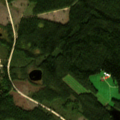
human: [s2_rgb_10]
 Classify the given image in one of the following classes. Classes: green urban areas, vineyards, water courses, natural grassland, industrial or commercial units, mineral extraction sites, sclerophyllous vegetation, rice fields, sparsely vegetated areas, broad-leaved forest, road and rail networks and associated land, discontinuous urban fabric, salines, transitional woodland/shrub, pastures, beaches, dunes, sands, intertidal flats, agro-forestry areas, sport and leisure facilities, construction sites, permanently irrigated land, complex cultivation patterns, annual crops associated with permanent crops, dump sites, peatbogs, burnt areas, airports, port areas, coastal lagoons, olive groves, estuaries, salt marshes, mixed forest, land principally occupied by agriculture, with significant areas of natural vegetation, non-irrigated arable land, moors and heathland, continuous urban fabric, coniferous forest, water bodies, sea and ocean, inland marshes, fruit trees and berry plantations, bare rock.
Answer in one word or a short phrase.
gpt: coniferous forest